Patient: sex M, age 46
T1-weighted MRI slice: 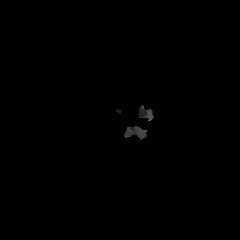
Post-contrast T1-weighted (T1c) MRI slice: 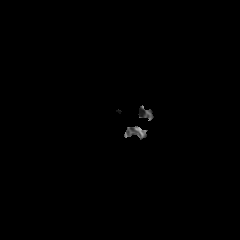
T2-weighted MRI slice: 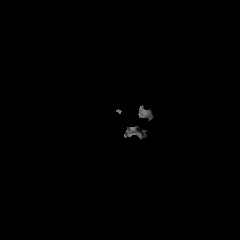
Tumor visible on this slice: no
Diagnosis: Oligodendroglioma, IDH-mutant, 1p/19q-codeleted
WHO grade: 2